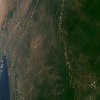
Label: land